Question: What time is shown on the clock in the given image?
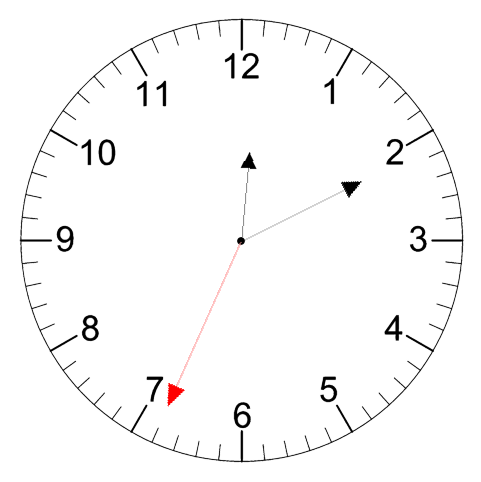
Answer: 12:10:34